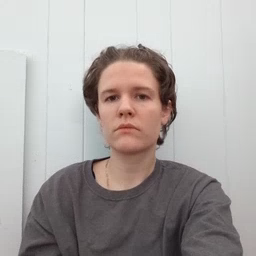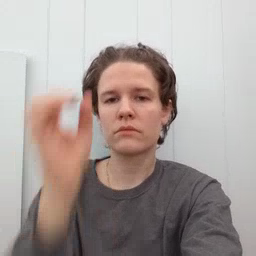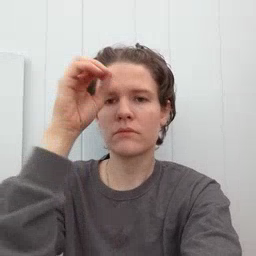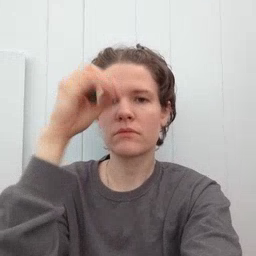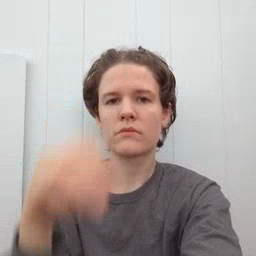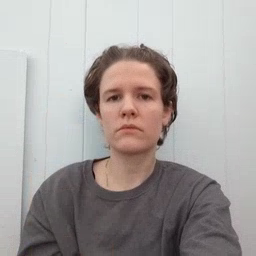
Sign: owl